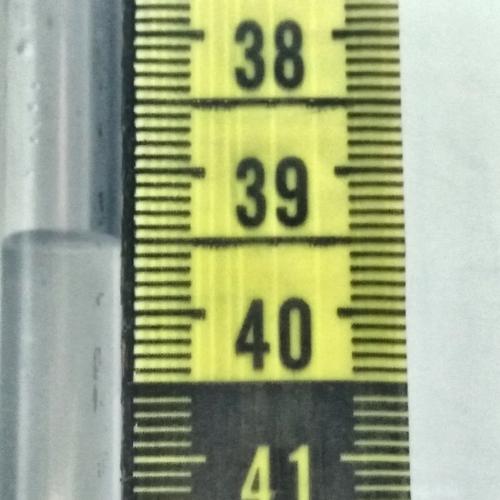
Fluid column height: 39.5 cm